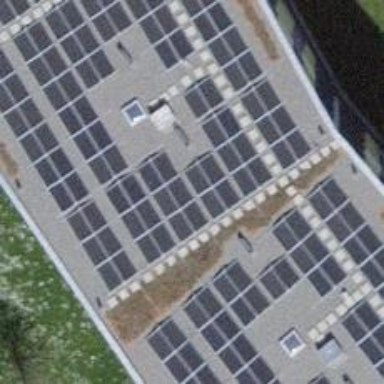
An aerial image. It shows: Solar power generator utilizing photovoltaic technology with solar photovoltaic panels.